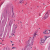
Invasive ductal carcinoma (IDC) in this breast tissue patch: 0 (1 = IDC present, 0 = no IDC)